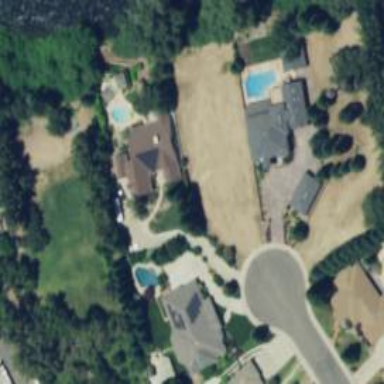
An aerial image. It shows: Driveway.